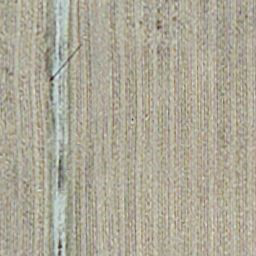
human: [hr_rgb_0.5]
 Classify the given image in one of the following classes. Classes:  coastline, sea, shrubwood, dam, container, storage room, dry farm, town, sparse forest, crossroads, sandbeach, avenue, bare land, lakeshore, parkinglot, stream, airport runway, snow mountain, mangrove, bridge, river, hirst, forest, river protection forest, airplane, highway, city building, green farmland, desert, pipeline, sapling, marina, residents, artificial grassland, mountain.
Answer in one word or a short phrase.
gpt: dry farm